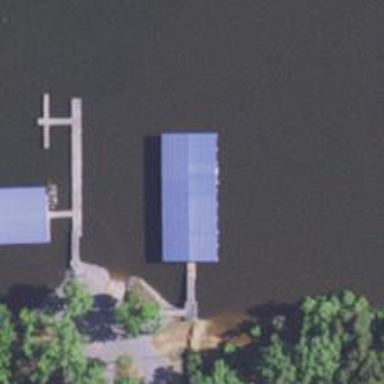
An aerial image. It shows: Man-made pier.